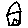
Label: house